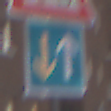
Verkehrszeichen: VorrangVorGegenverkehr
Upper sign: RadverkehrLinks
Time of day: MorningAfternoon
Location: Outdoor (Urban)
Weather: Overcast
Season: NotSpecified
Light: Natural